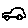
Label: car